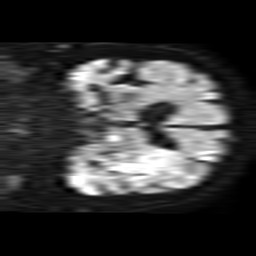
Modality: TRACE
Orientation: coronal
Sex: male
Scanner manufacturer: philips
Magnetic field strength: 1.5 T
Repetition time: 3.4 s
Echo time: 0.06922 s